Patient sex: M
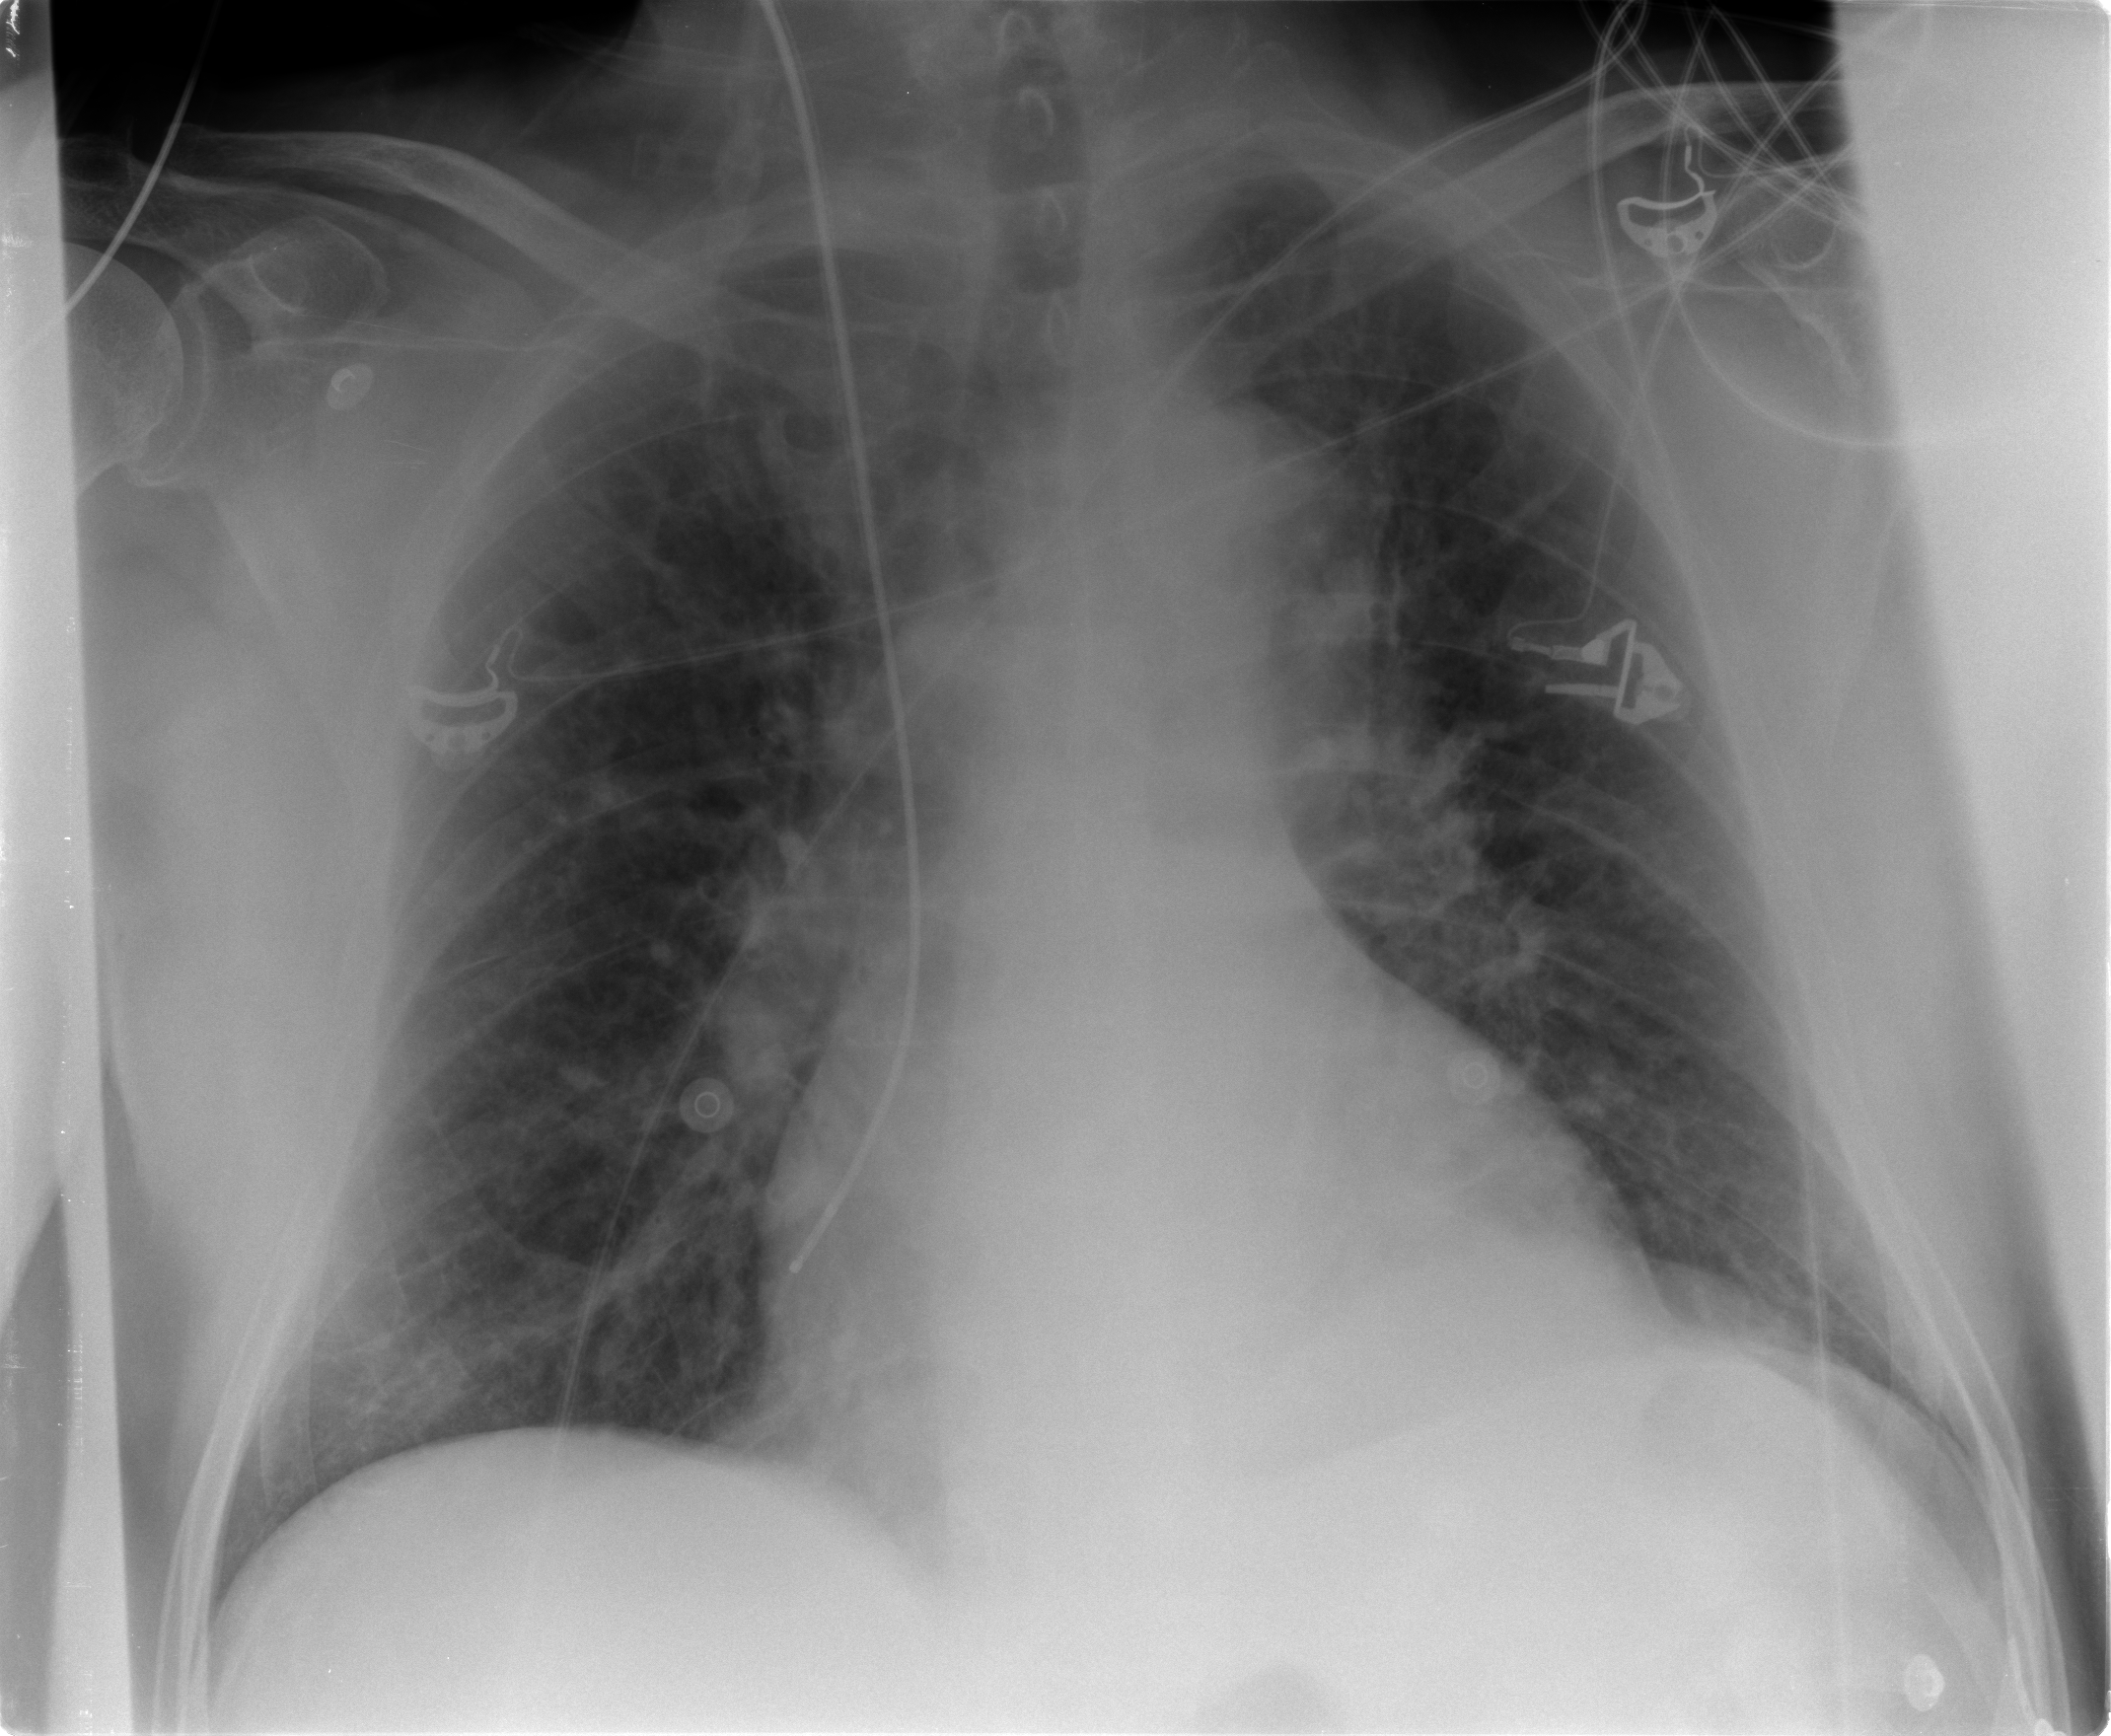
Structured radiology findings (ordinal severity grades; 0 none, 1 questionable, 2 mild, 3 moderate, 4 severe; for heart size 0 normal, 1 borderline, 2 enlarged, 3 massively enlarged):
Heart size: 0
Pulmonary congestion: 1
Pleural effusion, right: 0
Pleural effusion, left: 0
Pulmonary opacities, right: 0
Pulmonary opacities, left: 0
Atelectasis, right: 0
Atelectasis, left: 0